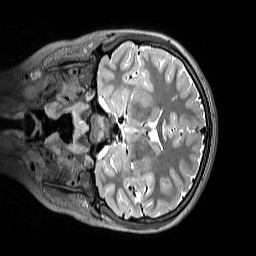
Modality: T2w
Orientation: coronal
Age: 9
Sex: female
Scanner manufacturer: siemens
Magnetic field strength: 3 T
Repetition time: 3.2 s
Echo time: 0.408 s